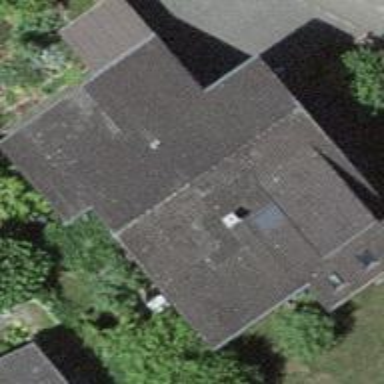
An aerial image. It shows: Building with tile roof.